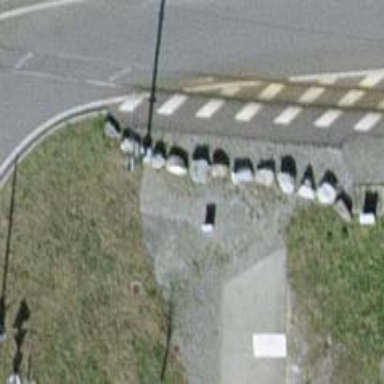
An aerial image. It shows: Block barrier.